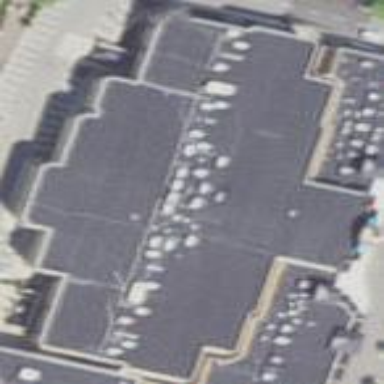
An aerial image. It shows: Cinema building.